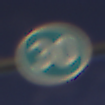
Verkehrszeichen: VorgeschriebeneMindestgeschwindigkeit
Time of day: Night
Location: Outdoor (Urban)
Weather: PartlyCloudy
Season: NotSpecified
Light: Natural